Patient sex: F
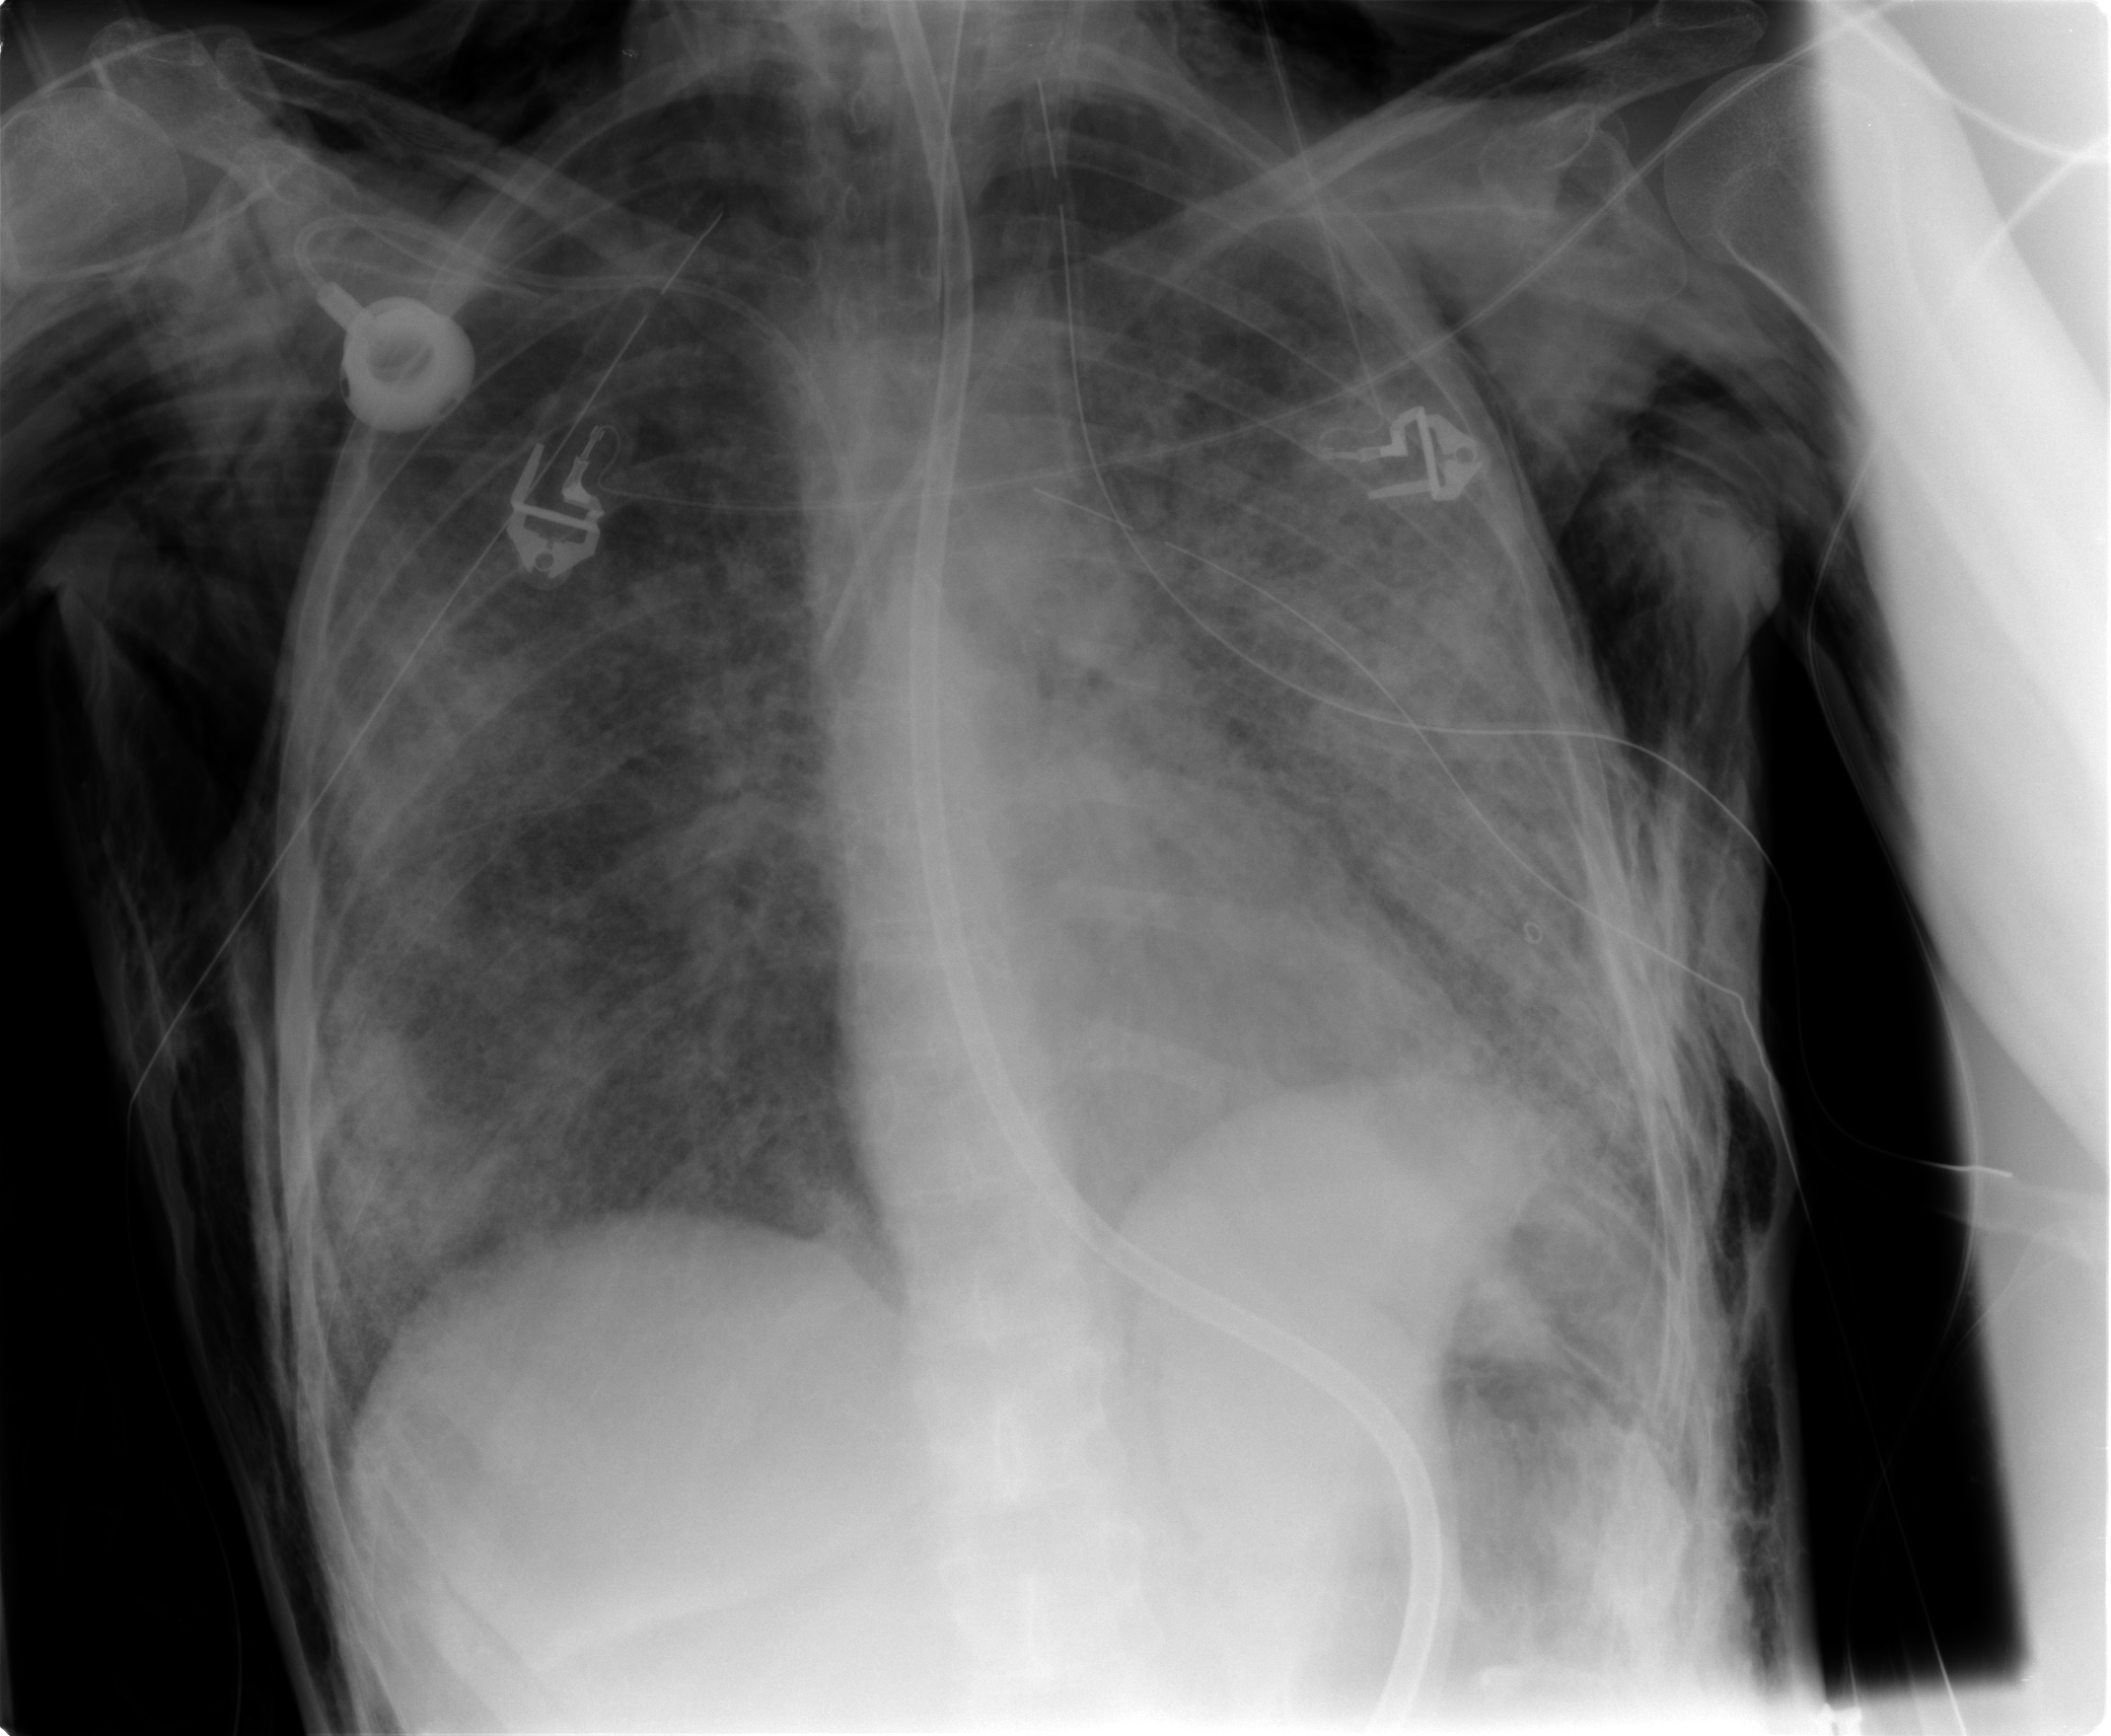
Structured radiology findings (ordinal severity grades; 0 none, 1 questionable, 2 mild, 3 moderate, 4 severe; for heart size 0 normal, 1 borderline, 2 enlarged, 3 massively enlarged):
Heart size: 0
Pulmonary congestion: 0
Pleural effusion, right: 0
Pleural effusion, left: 0
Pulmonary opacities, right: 4
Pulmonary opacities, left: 4
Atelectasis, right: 2
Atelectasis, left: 2